Field crop: maize
Growth stage: 1
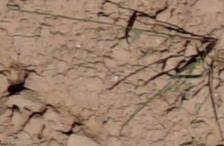
Species: lolium